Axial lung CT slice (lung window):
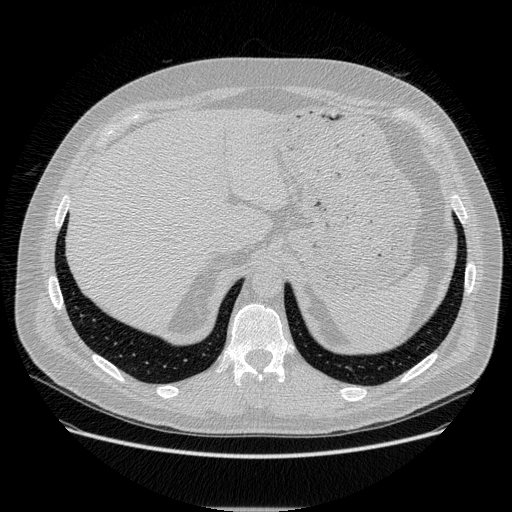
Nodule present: no